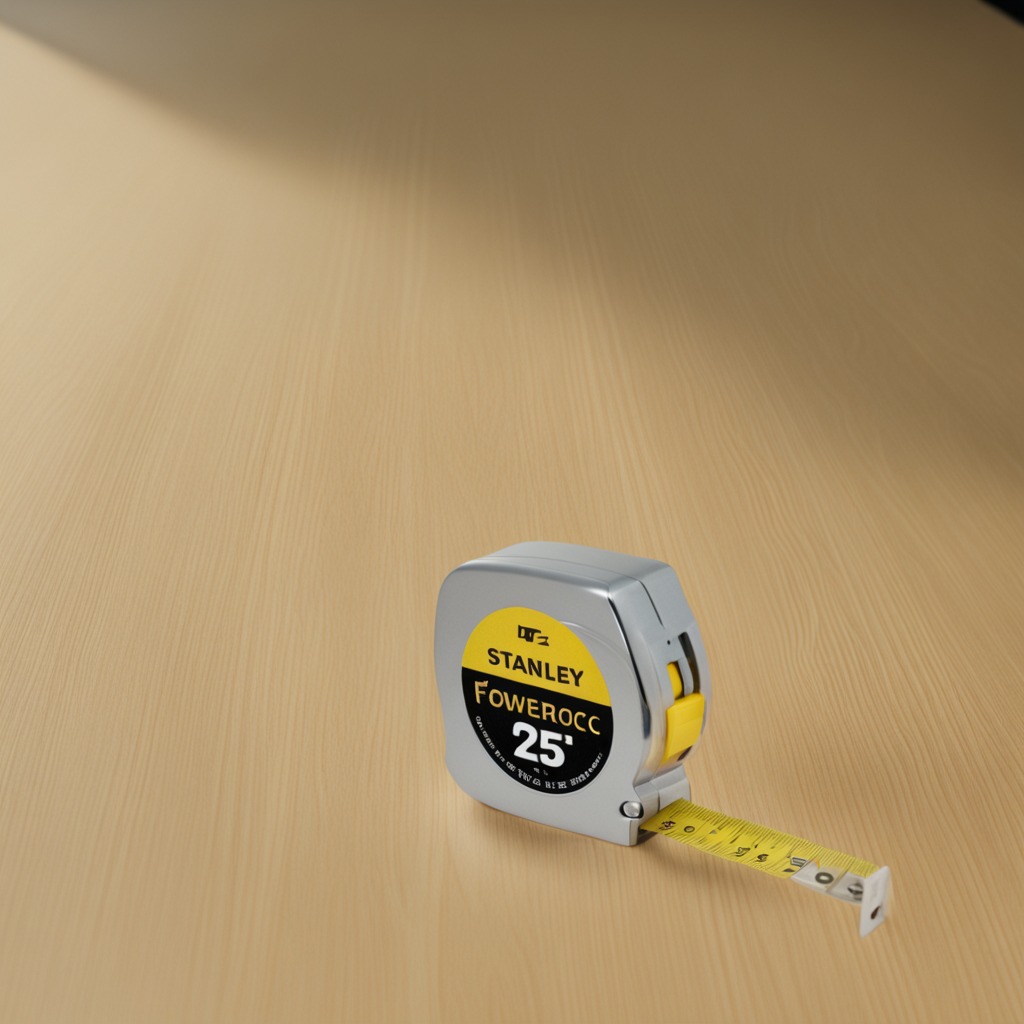
A measuring tape lies on a plywood surface in a paint workshop lit by afternoon window light.